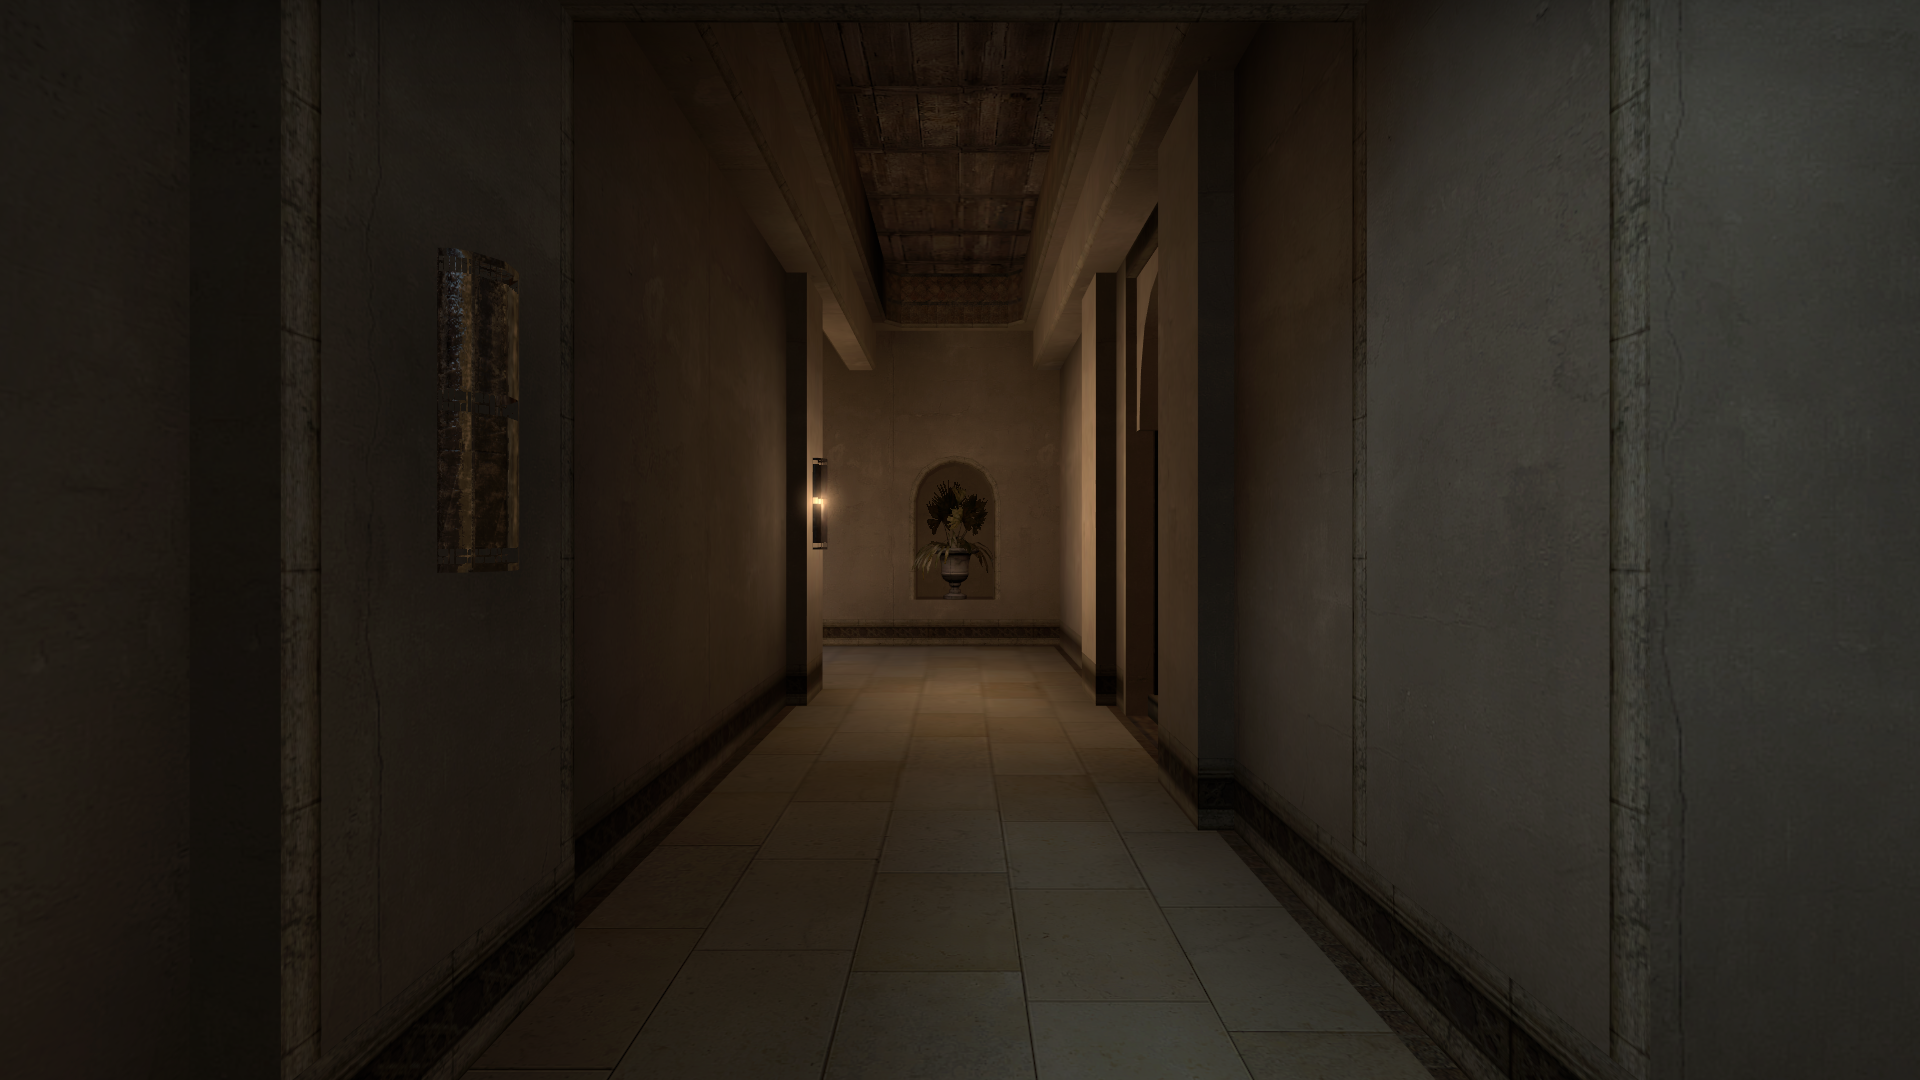
Map: de_mirage